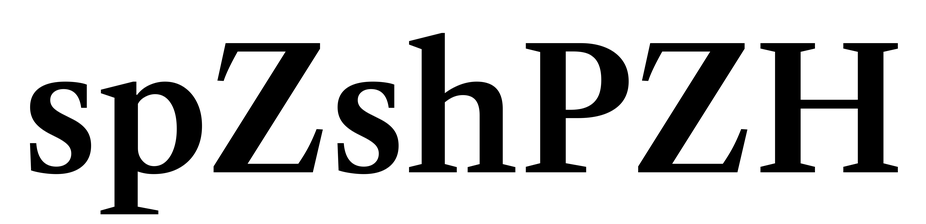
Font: LibreCaslonText_SemiBold